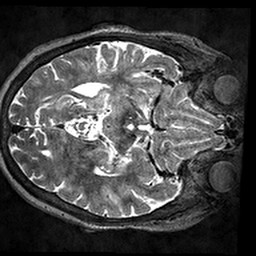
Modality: T2w
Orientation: axial
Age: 73
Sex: female
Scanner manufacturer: siemens
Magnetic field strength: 3 T
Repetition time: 3.2 s
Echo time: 0.567 s